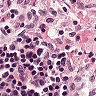
Metastatic tissue present: no